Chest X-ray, AP view. Patient: 41 years old, sex M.
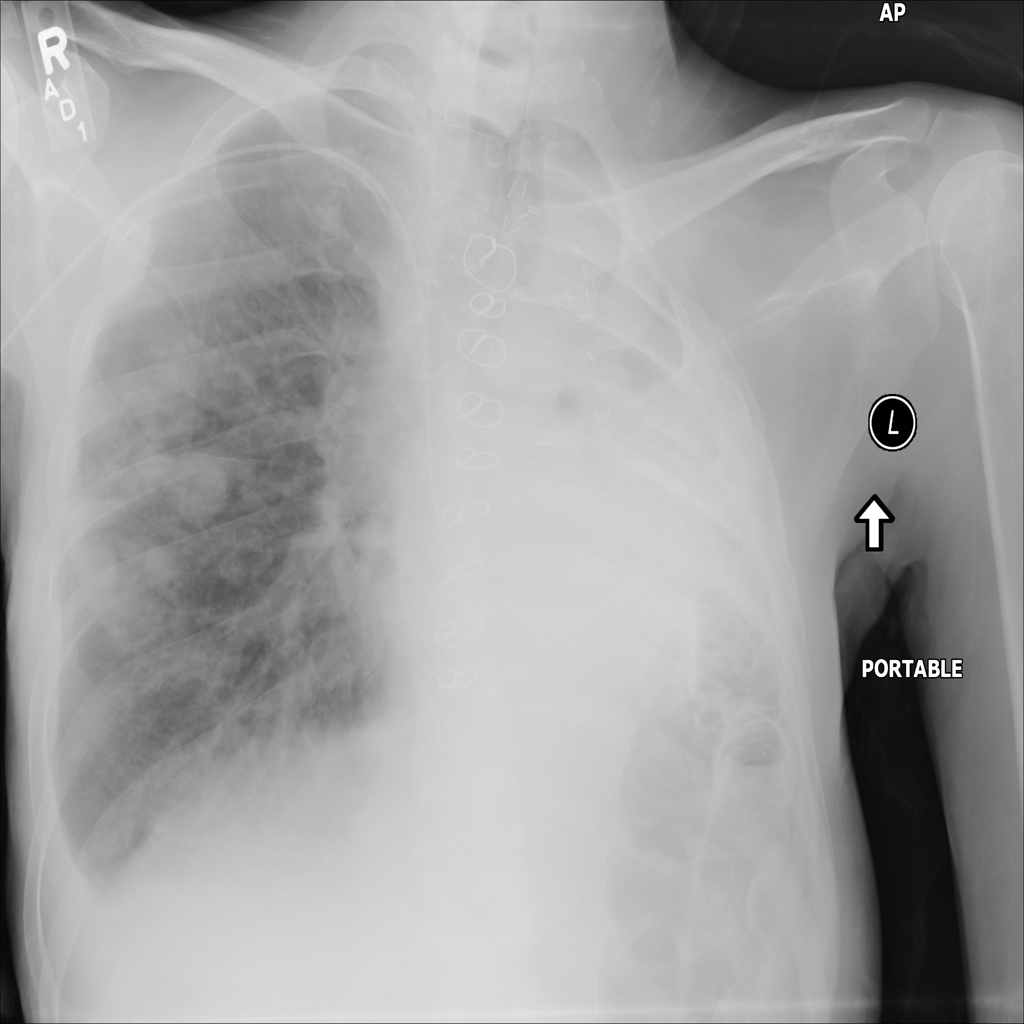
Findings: Effusion, Mass